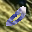
Label: 0